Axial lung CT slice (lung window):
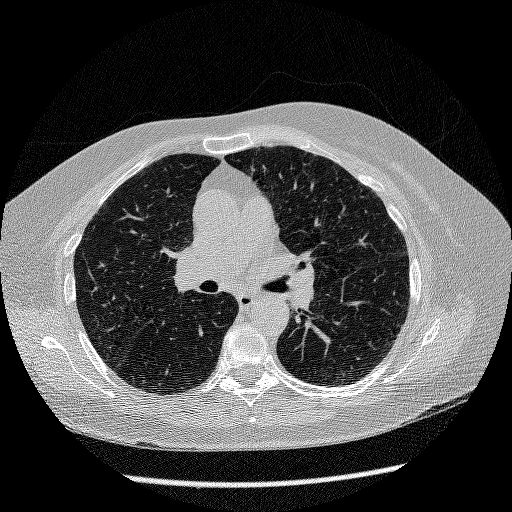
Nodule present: no